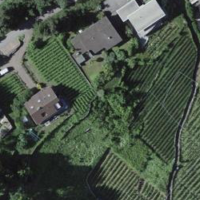
EUNIS habitat code: 45
Species observed at this site:
Prunus spinosa